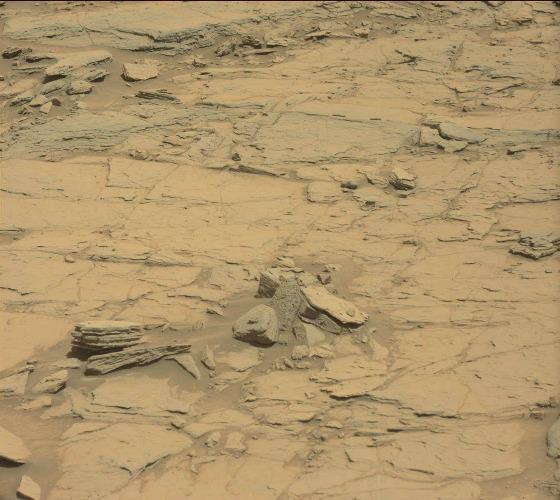
Terrain classes present: Bedrock, Gravel / Sand / Soil, Rock, Shadow